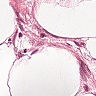
Metastatic tissue present: no